Question: I am trying to add items to my already defined JS object:
'''
var updateInfo = {
called: 'UPDATEINFO',
acct: [insert_php]echo $_SESSION['clientAcc'];[/insert_php]
};
'''
And then in some i called this:
'''
updateInfo.push = ({
fname: encodeURIComponent(toTitleCase($("#FName").val())),
lname: encodeURIComponent(toTitleCase($("#LName").val())),
address1: encodeURIComponent(toTitleCase($("#address1").val())),
address2: encodeURIComponent(toTitleCase($("#address2").val())),
city: encodeURIComponent(toTitleCase($("#city").val())),
state: encodeURIComponent($("#state").val()),
zip: encodeURIComponent($("#zip").val()),
email: encodeURIComponent($("#email").val()),
phone: encodeURIComponent($("#phone").val())
});
console.log(updateInfo);
$.ajax({
type: "POST",
url: "../form/master.php",
data: updateInfo,
dataType: "html",
success: function (data, responseText, textStatus) {
ect ect....
'''
The data looks like this for the JS object:

So i know it does have the data within the JS object.
However, it does not seem to be sending that info to my PHP page the ajax is calling?
'''
if ($called == 'UPDATEINFO') {
$fname = urldecode($_POST['fname']);
$lname = urldecode($_POST['lname']);
$address1 = urldecode($_POST['address1']);
$address2 = urldecode($_POST['address2']);
$city = urldecode($_POST['city']);
$state = urldecode($_POST['state']);
$zip = urldecode($_POST['zip']);
$email = urldecode($_POST['email']);
$phone = urldecode($_POST['phone']);
echo 'debug> ' . $fname;
'''
I get and nothing.
What am i doing incorrectly?
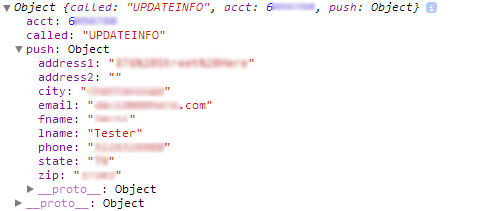
Answer: You've nested two objects, which isn't standard for 'x-www-url-formencoded' transmission of data from pages to servers.
You need instead to the two objects. As you already have jQuery this is trivial with the '$.extend()' method:
'''
$.extend(updateInfo, {
fname: toTitleCase($("#FName").val()),
...
});
'''
Otherwise:
'''
var extra = {
fname: toTitleCase($("#FName").val()),
...
}
for (var key in extra) {
if (extra.hasOwnProperty(key)) {
updateInfo[key] = extra[key];
}
}
'''
NB: it's unnecessary to manually URL encode and decode the fields - the '$.ajax()' method will URL encode the field forms automatically.